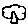
Label: tree